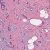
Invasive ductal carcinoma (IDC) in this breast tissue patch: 1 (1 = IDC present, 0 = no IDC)